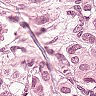
Metastatic tissue present: yes